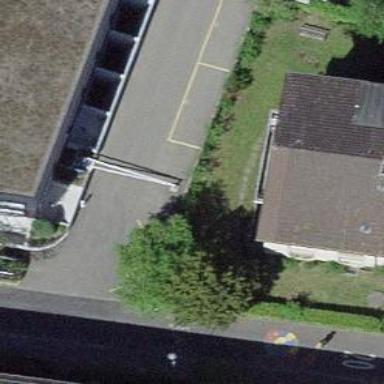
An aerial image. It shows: Lift gate barrier.